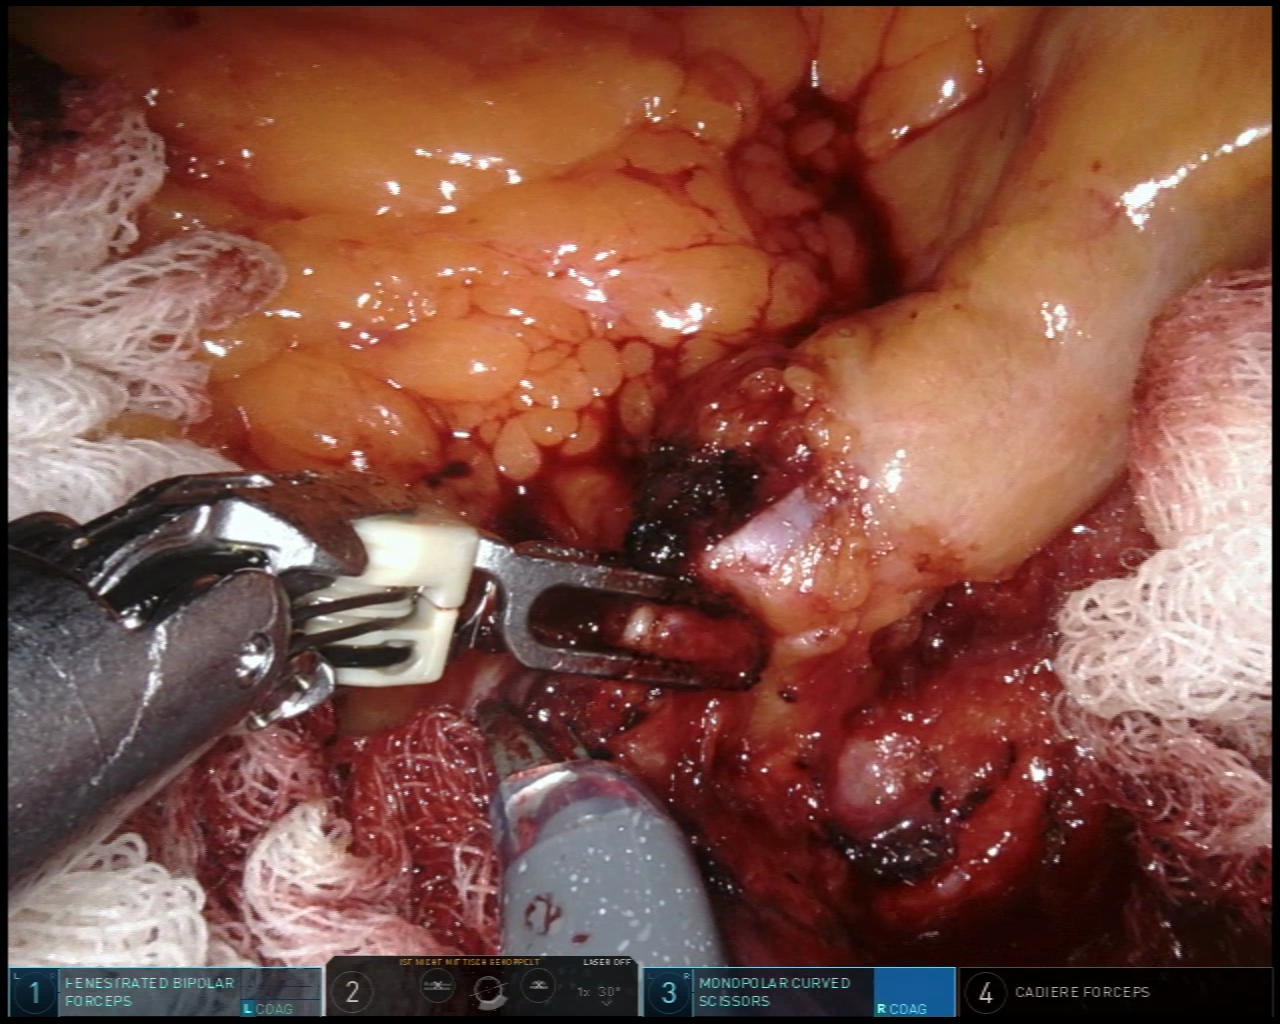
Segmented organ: intestinal_veins
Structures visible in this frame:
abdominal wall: no
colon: no
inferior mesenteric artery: no
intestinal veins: yes
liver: no
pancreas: no
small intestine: no
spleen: no
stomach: no
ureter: no
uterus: no
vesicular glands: no